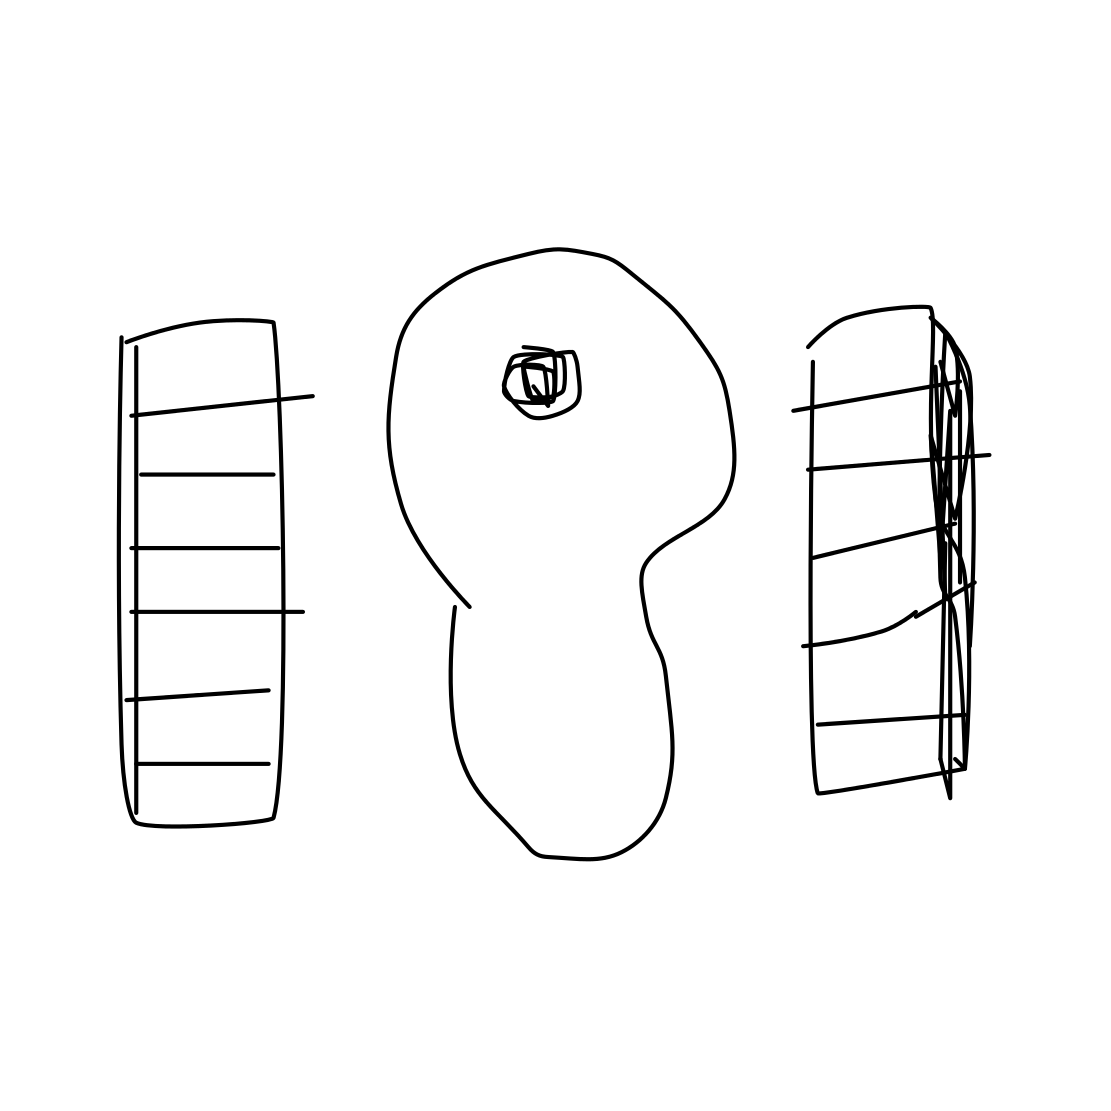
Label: toilet